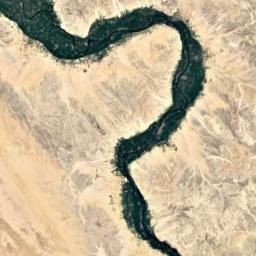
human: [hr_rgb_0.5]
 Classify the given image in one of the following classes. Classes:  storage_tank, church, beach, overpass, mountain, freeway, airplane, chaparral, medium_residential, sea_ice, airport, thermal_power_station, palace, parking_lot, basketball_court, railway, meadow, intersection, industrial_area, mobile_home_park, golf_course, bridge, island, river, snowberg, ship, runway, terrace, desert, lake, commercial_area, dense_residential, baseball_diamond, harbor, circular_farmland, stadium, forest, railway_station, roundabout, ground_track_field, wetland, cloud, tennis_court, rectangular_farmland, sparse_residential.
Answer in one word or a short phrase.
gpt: river